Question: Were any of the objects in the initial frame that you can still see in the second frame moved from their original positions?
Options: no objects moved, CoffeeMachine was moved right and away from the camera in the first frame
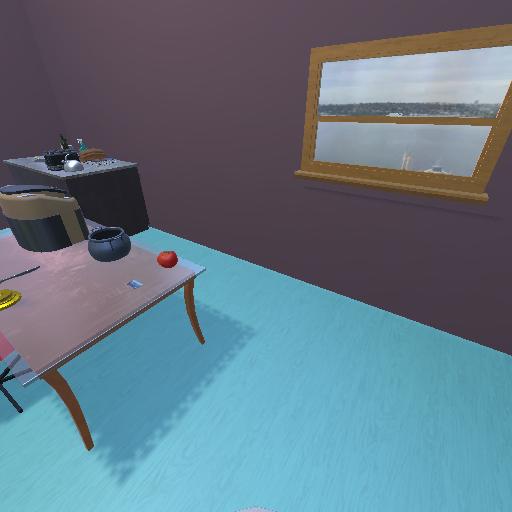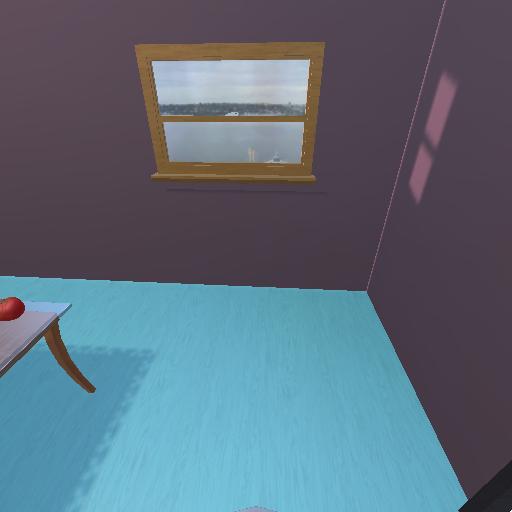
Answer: no objects moved